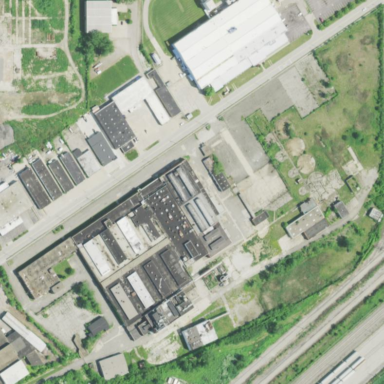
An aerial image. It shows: Historic factory.